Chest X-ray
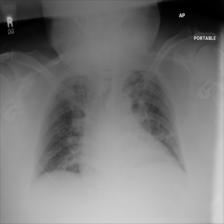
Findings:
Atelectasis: negative
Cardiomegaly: negative
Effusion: negative
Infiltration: negative
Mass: negative
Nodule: negative
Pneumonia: negative
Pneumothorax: negative
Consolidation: negative
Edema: negative
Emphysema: negative
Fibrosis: negative
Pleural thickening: negative
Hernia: negative